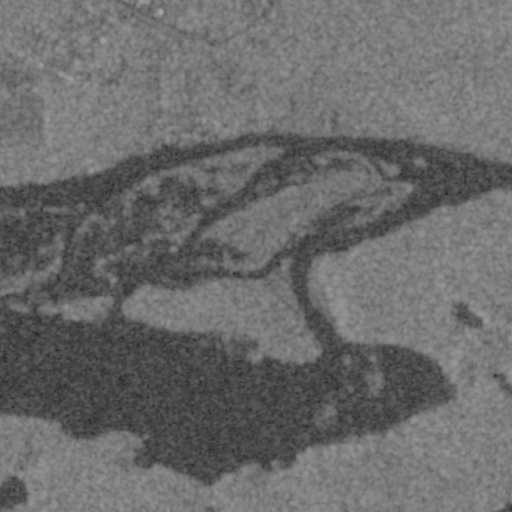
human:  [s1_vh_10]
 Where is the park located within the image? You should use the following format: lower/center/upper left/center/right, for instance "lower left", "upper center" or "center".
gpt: The park is located in the upper left of the image.
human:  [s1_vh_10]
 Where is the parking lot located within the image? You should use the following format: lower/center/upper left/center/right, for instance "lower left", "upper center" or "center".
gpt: The parking lot is located in the upper left of the image.
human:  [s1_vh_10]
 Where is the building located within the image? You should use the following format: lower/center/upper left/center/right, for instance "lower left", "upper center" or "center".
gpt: The building is located in the upper of the image.
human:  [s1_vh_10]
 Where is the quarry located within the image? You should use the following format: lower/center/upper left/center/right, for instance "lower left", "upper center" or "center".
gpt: There is no quarry in the image.

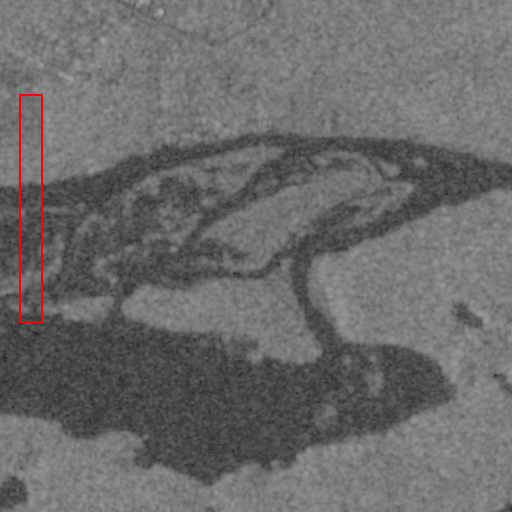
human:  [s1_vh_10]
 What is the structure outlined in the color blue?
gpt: There is no blue outline.
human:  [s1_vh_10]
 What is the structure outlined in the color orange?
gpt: There is no structure outlined in orange.